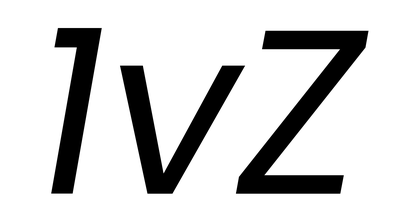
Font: Poppins-Italic